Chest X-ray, PA view. Patient: 24 years old, sex F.
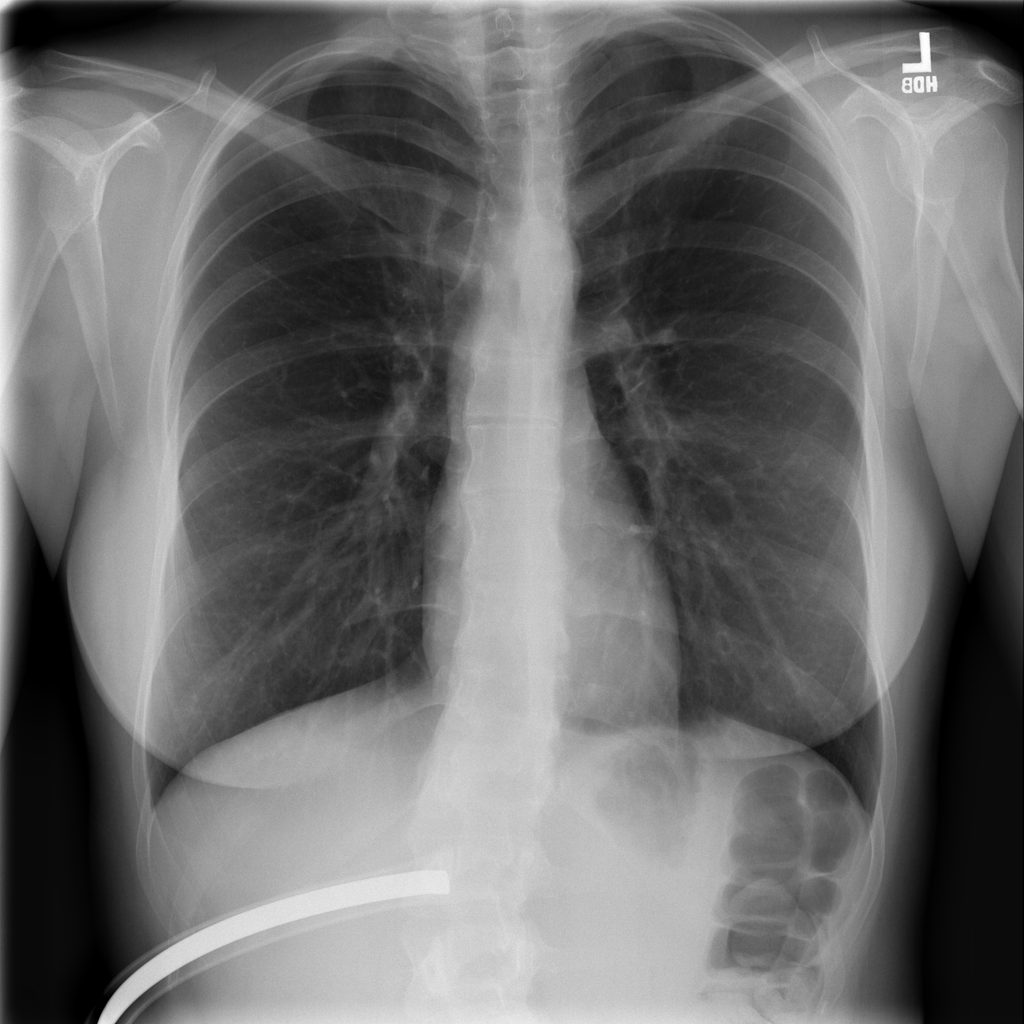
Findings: No Finding